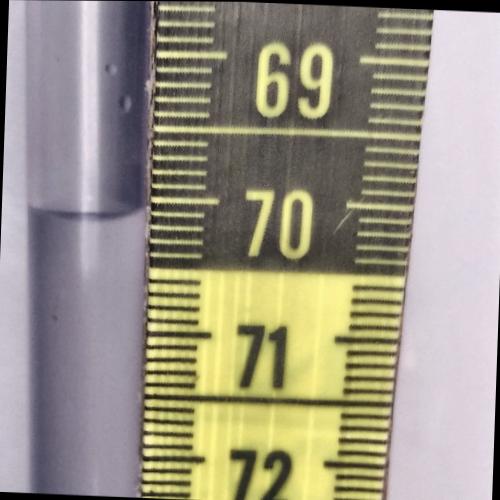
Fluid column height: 70.1 cm